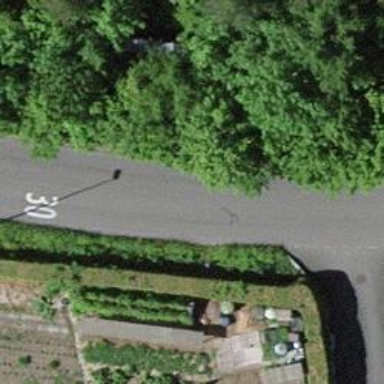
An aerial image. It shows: Tertiary road with asphalt surface.